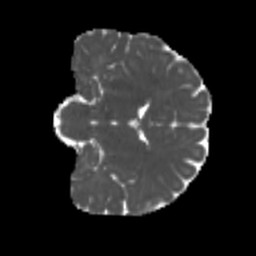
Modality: MD
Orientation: coronal
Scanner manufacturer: siemens
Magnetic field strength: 3 T
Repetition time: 4 s
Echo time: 0.0594 s